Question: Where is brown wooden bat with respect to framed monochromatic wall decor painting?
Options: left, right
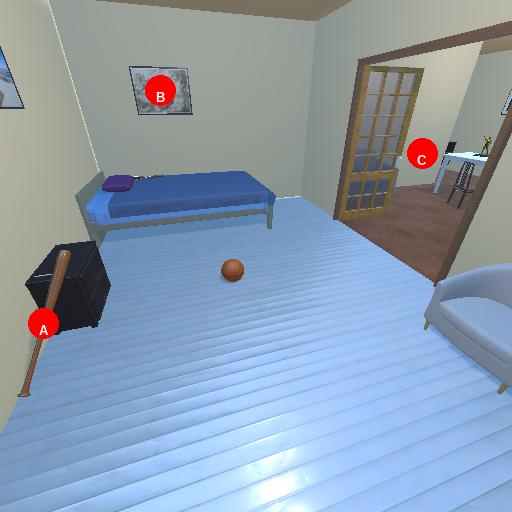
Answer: left